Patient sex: M
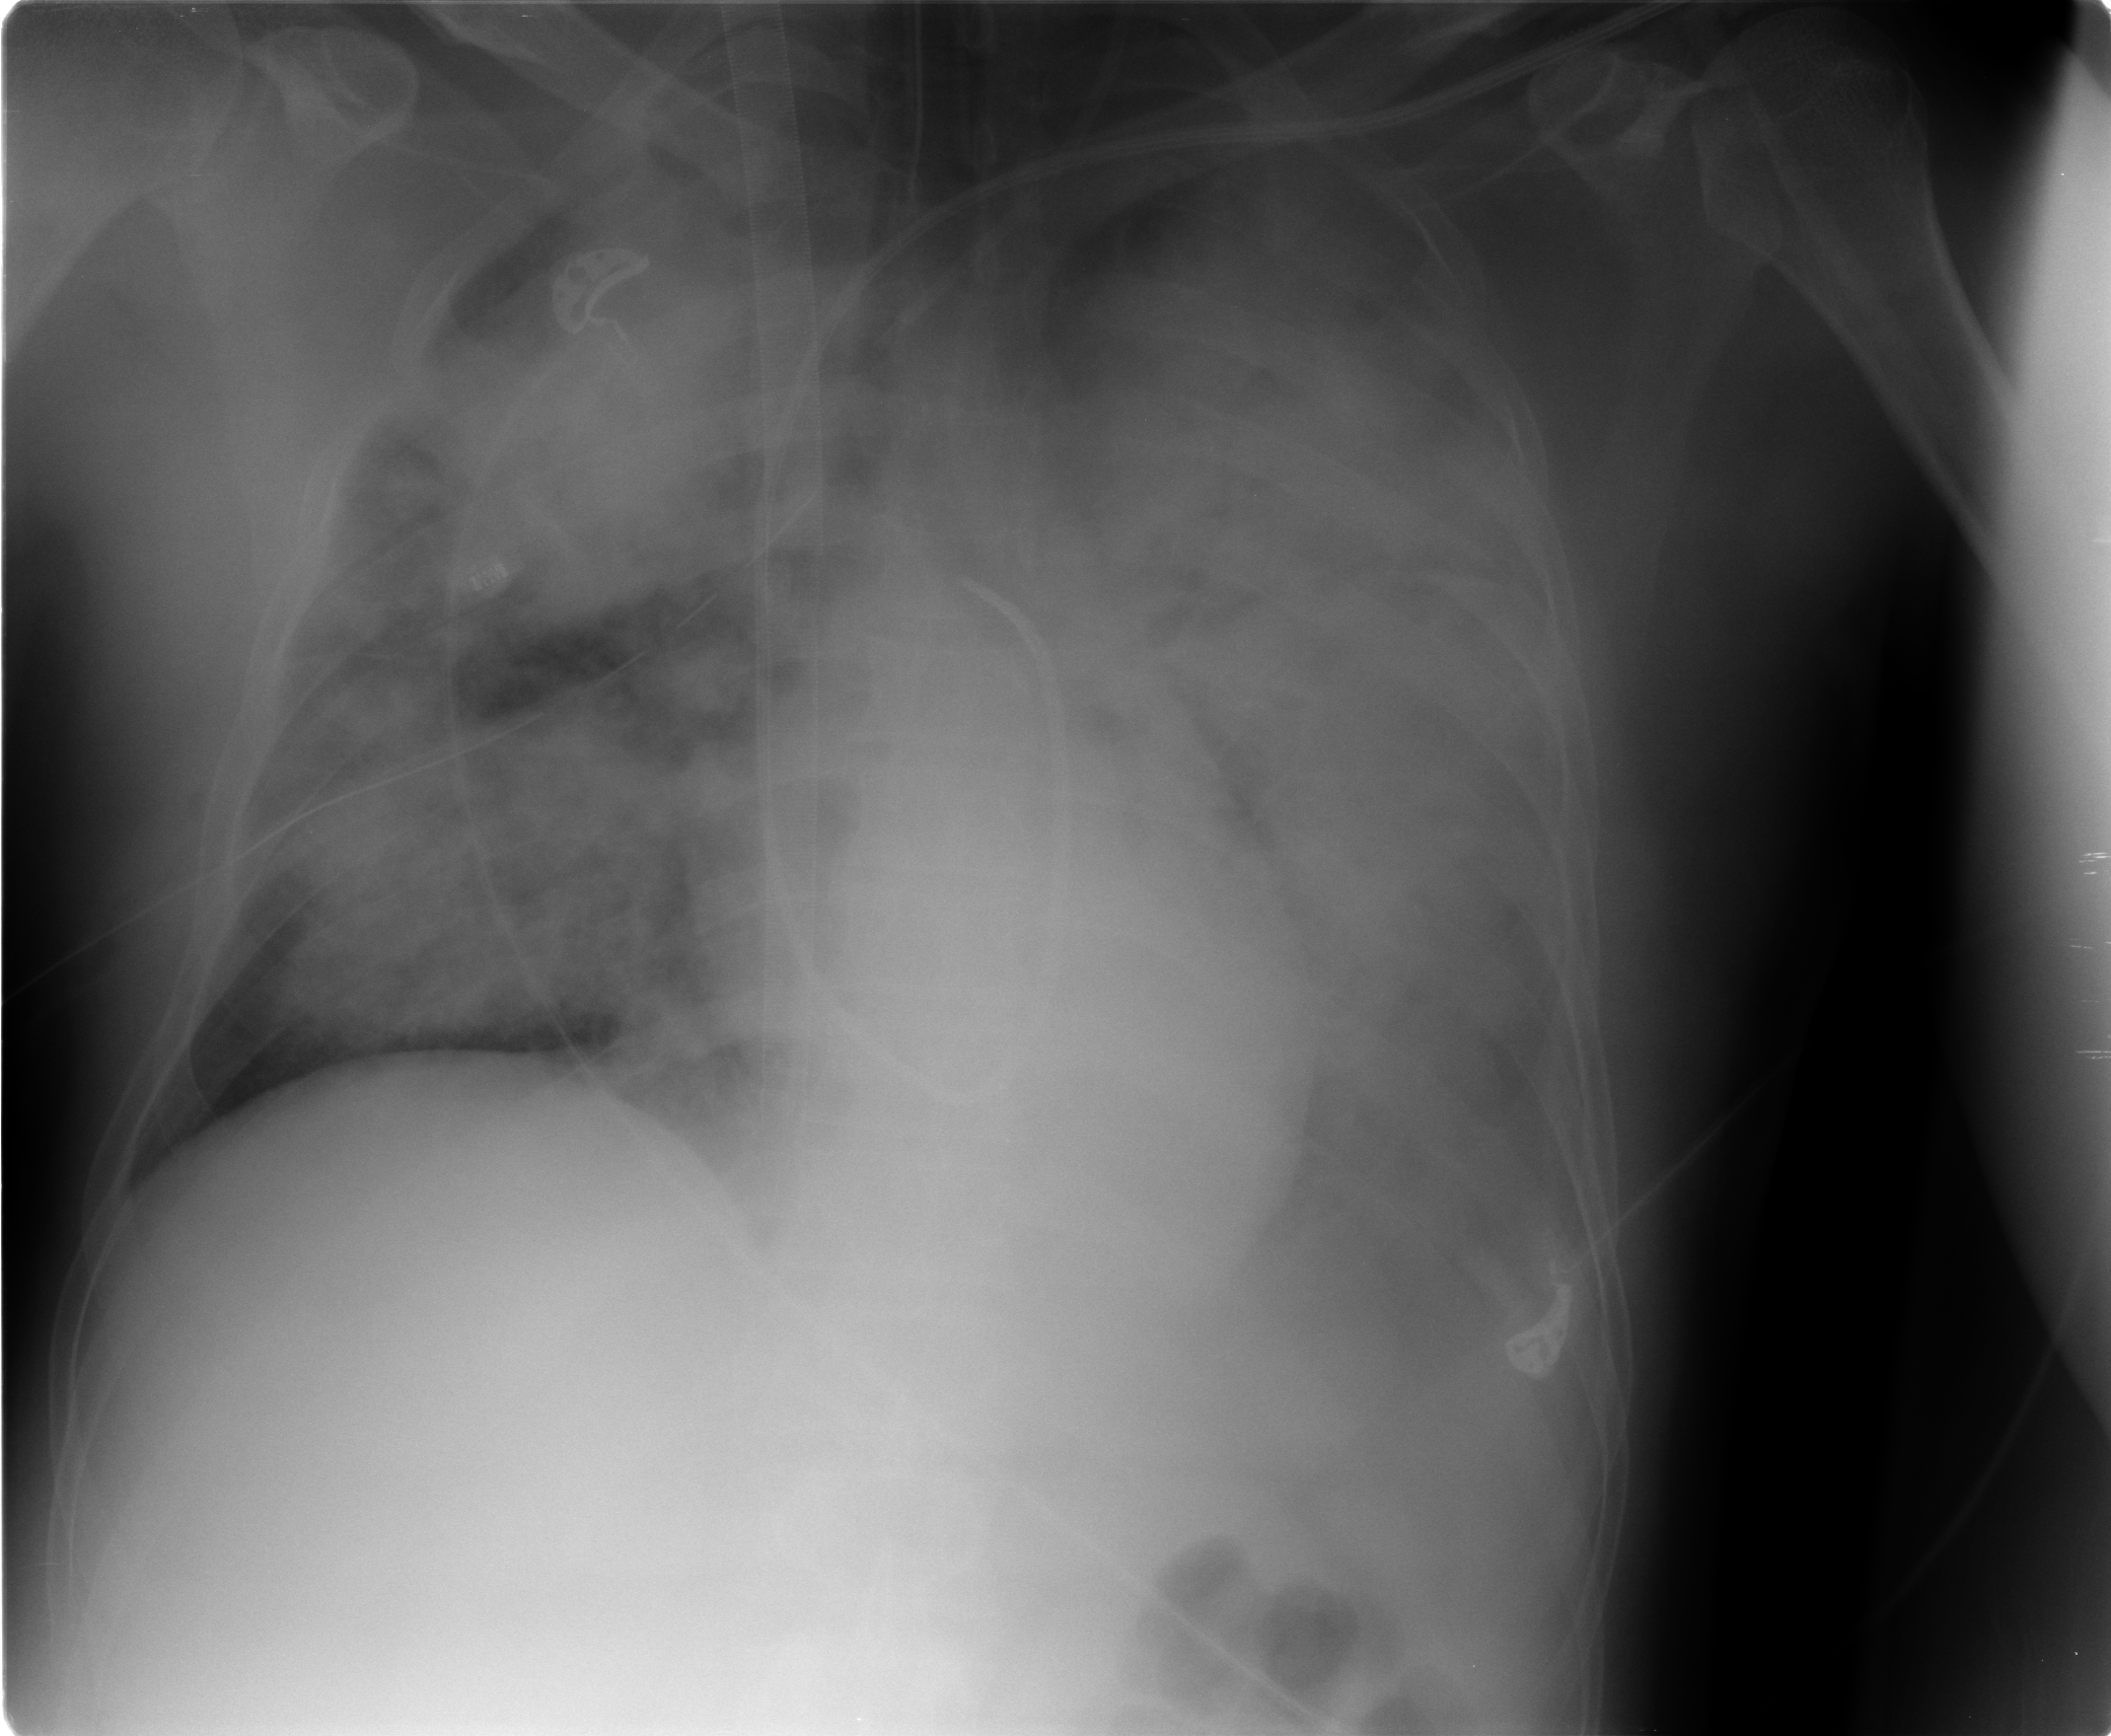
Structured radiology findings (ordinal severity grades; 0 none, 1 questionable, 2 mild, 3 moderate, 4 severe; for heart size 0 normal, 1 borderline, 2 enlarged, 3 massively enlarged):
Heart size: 0
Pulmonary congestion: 0
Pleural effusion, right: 0
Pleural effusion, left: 2
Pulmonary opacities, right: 4
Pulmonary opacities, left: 4
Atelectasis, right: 3
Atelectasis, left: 3